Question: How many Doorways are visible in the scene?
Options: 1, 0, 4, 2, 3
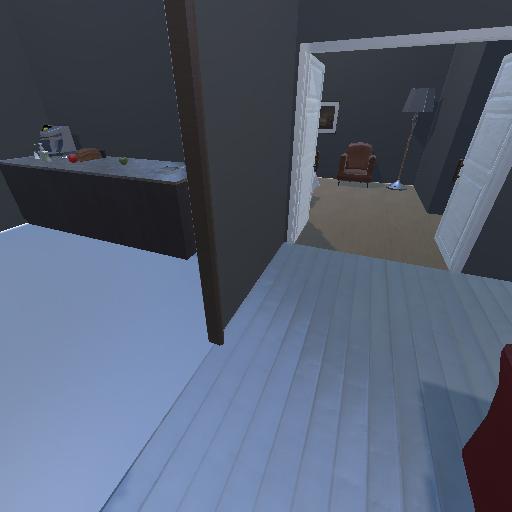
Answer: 1